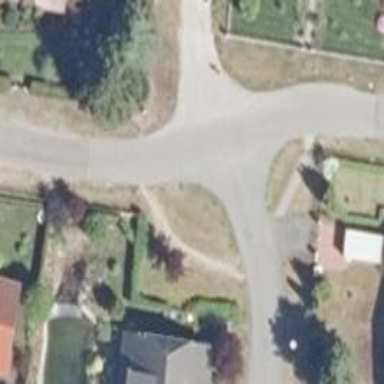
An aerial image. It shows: Asphalt road in residential area.